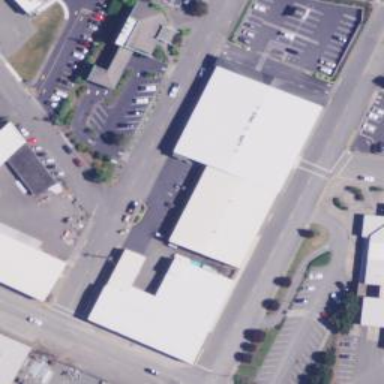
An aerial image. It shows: Hardware shop inside building.